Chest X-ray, PA view. Patient: 51 years old, sex M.
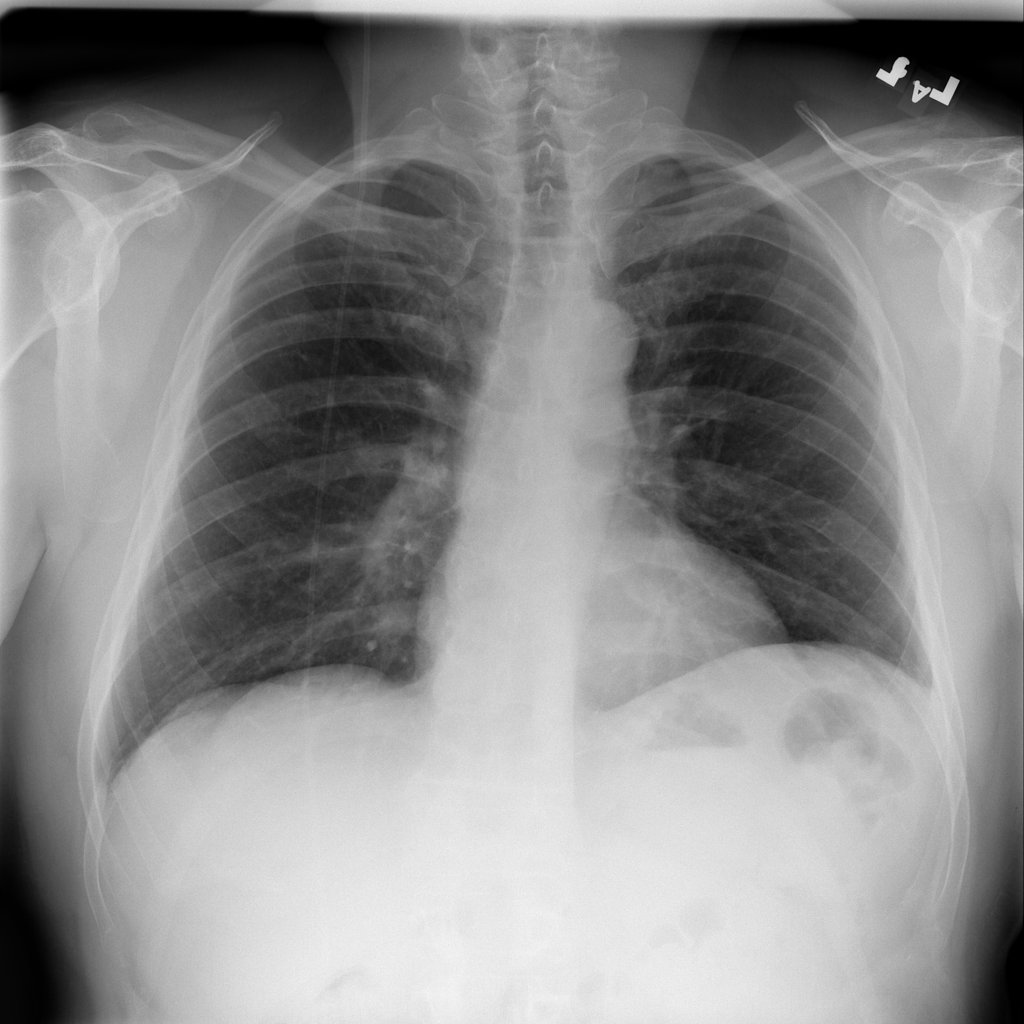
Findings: No Finding